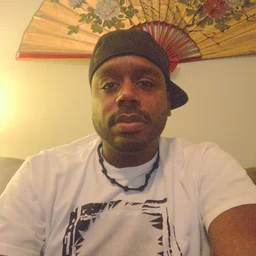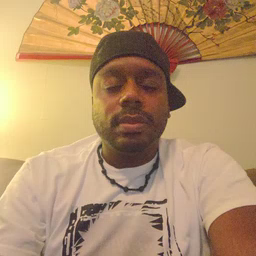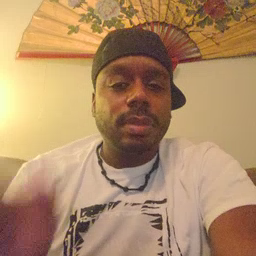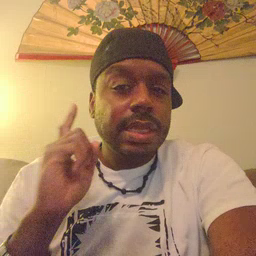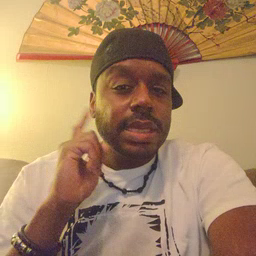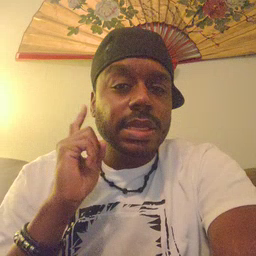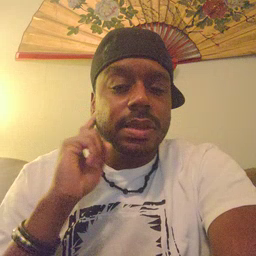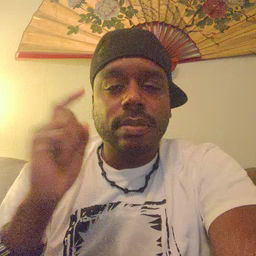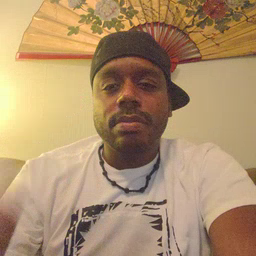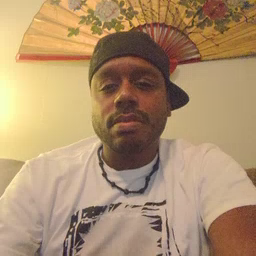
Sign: hear